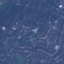
Land use / land cover class: Residential